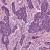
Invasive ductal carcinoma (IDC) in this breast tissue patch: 1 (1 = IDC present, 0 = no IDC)